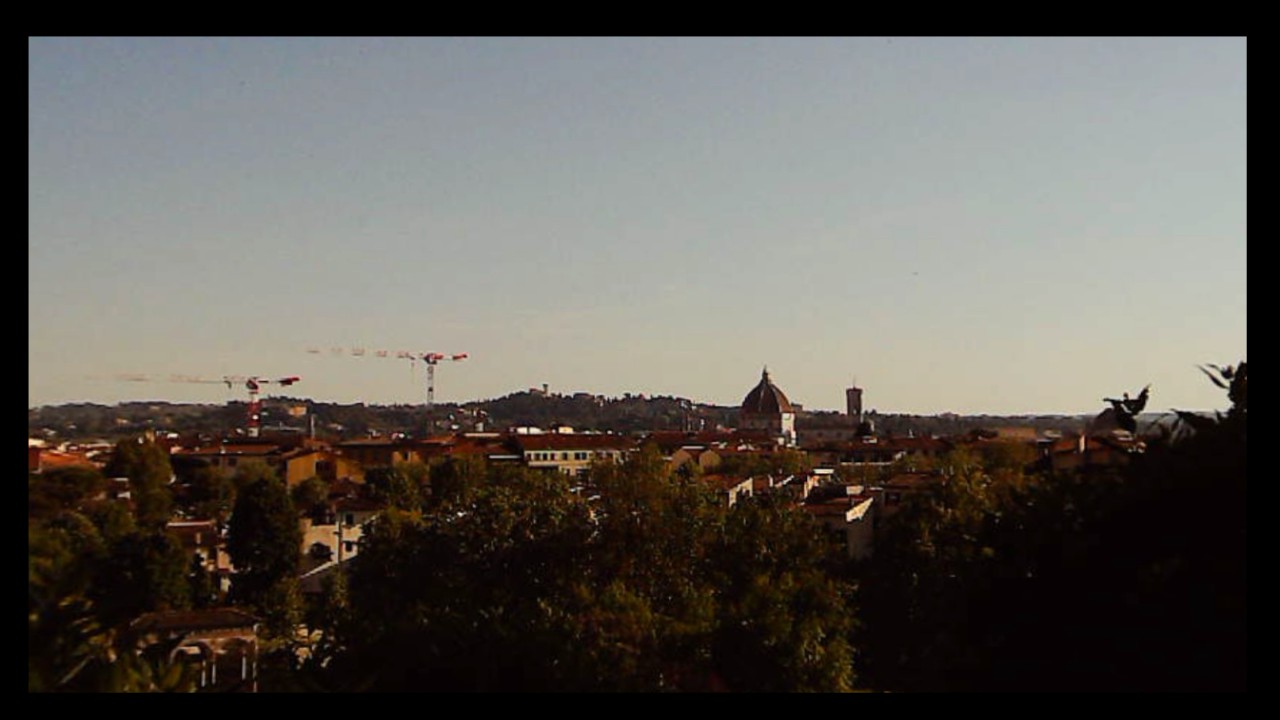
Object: Betafpv air75